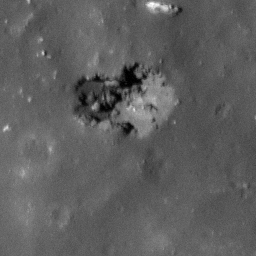
Pit: Tycho 16
Host crater: Tycho
Host type: impact_melt
Lunar coordinates: latitude -43.102, longitude 347.78